Interaction volume radius: 10 \u00c5
Interaction volume height: 40 \u00c5
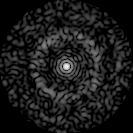
Disorder parameter: 0.8399